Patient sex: M
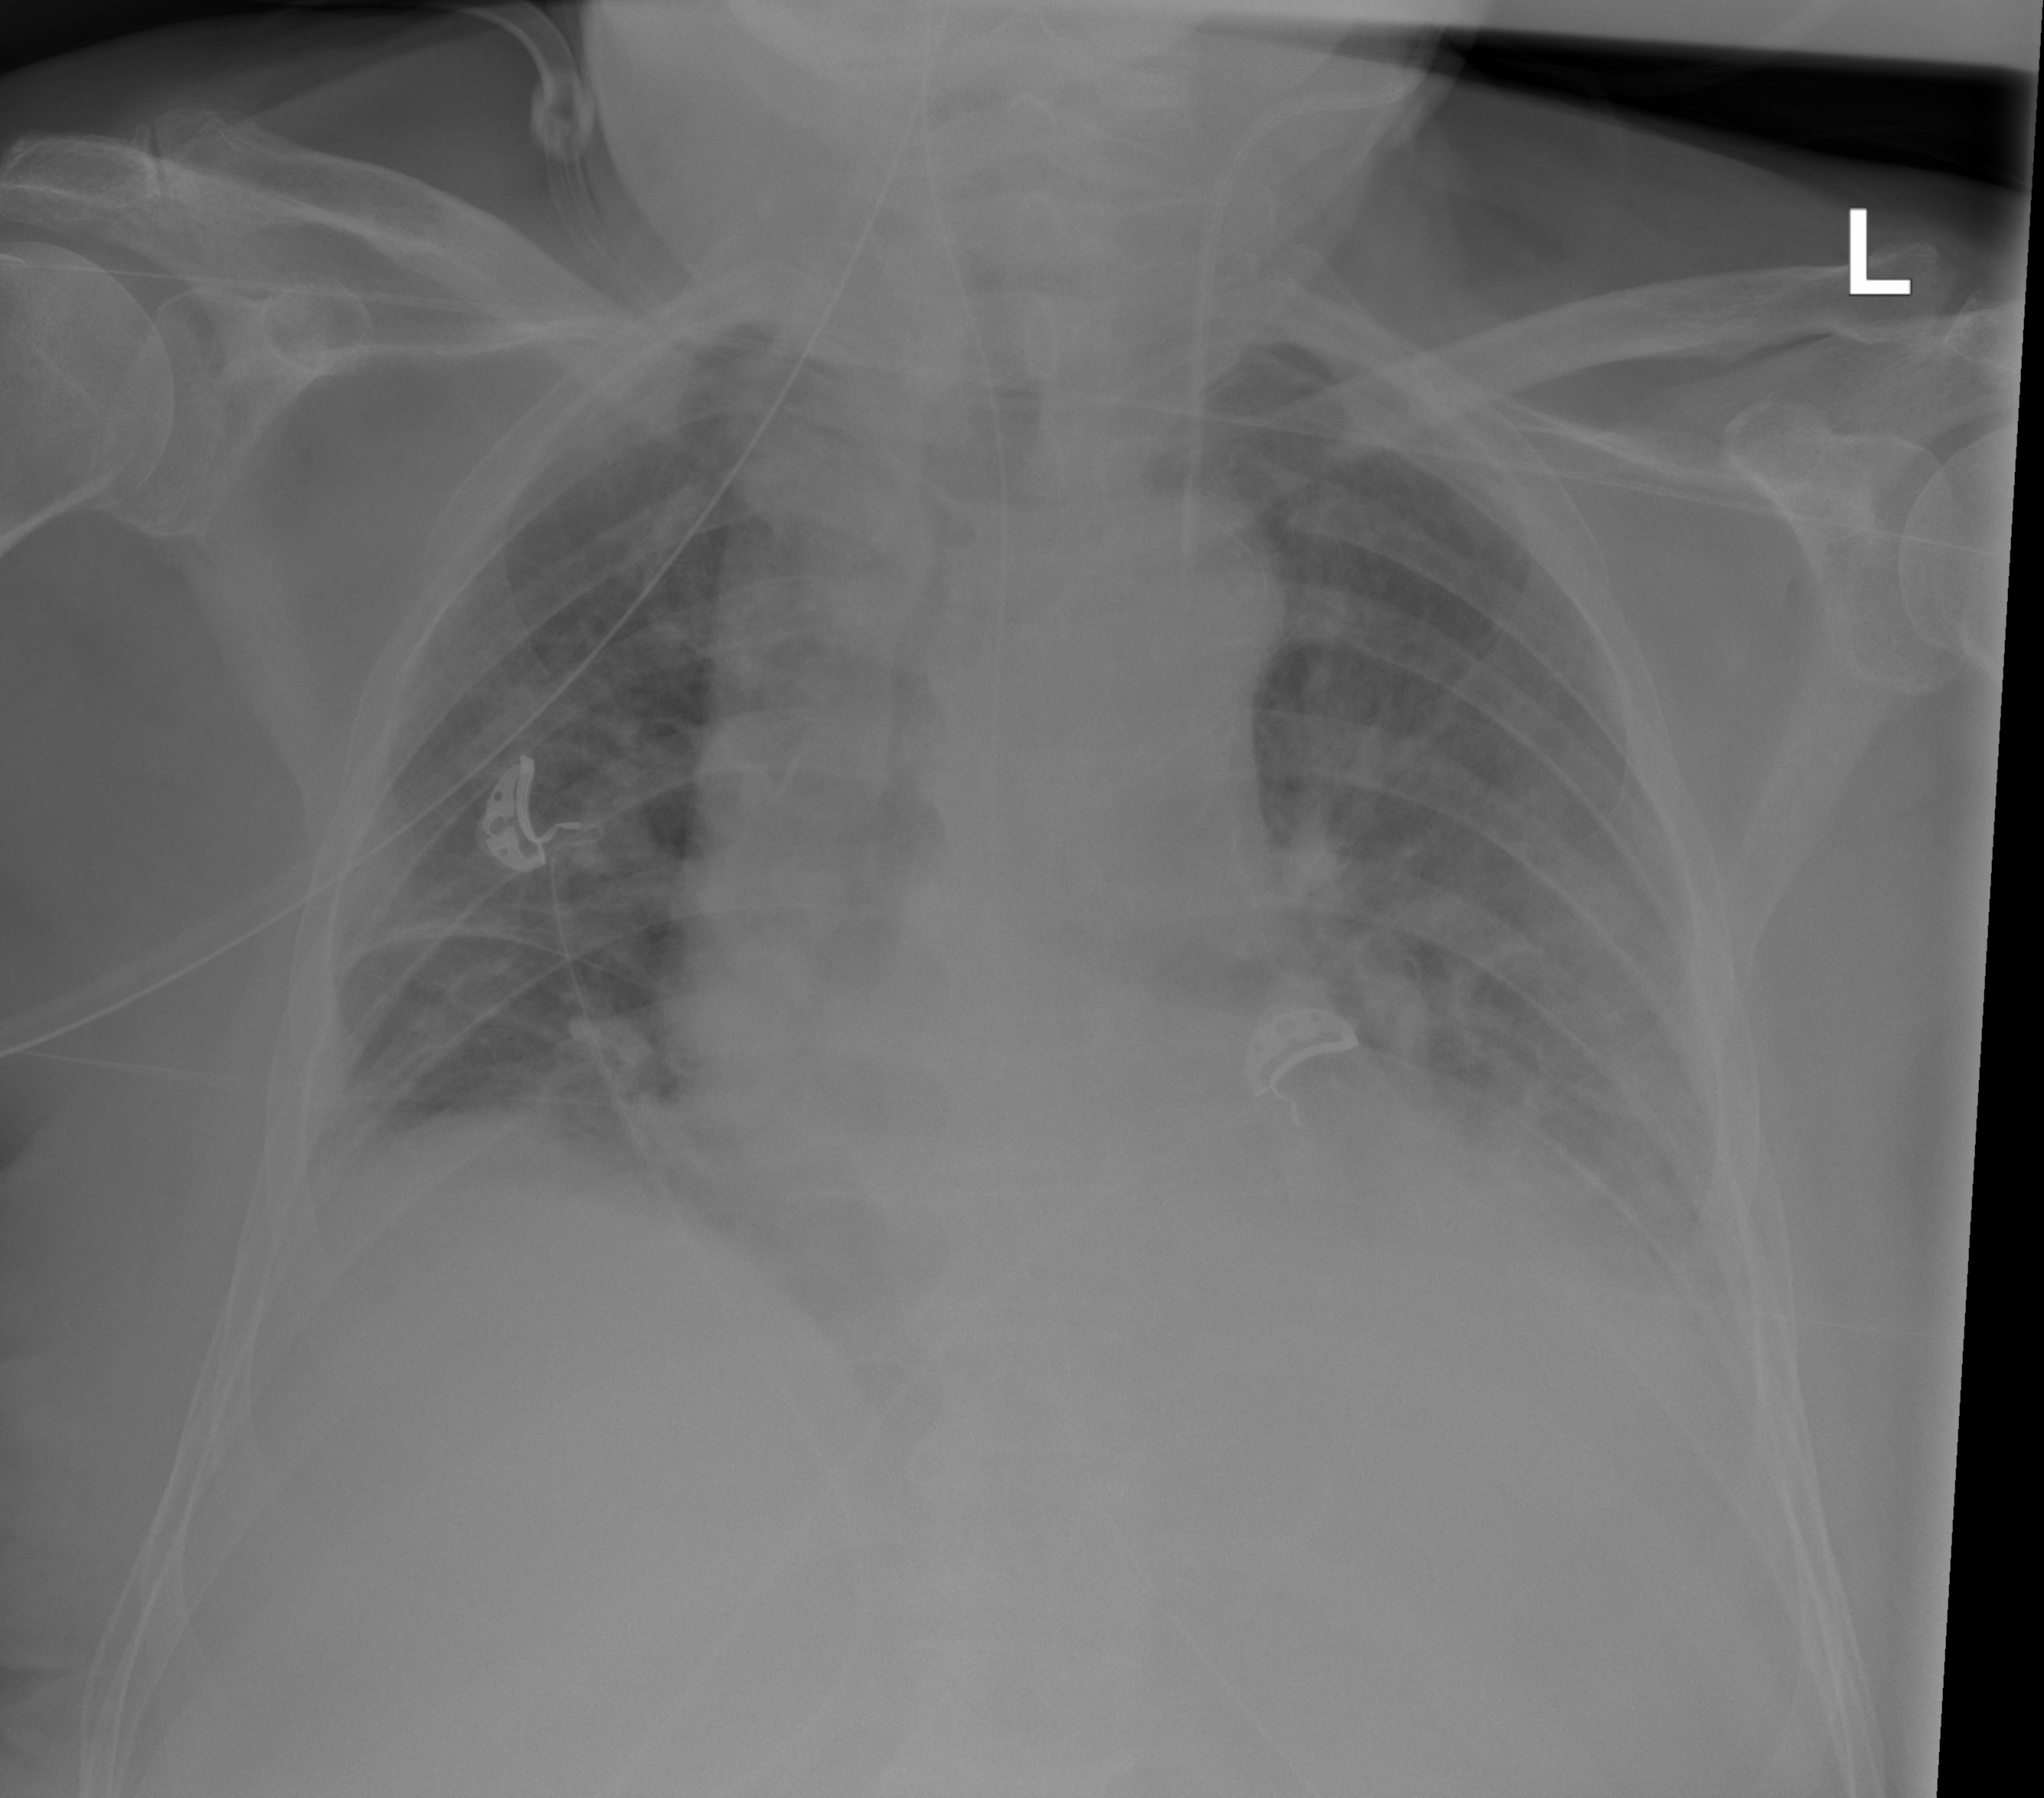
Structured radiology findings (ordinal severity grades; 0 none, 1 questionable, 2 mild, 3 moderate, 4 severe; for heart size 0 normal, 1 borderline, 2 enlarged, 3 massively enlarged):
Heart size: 2
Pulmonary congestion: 2
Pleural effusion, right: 1
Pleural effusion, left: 2
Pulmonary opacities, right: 2
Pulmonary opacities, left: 2
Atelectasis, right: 2
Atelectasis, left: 2